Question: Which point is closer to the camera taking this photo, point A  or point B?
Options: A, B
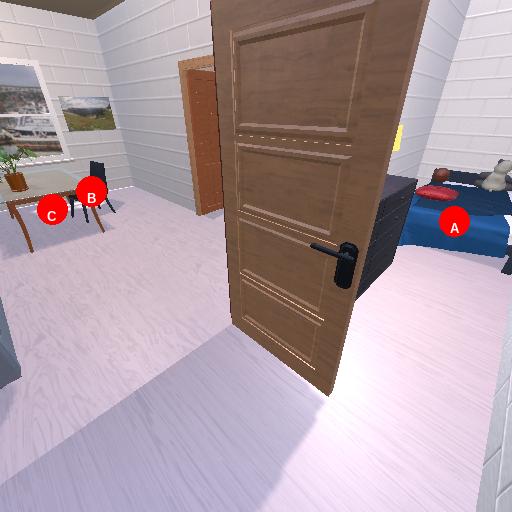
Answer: A